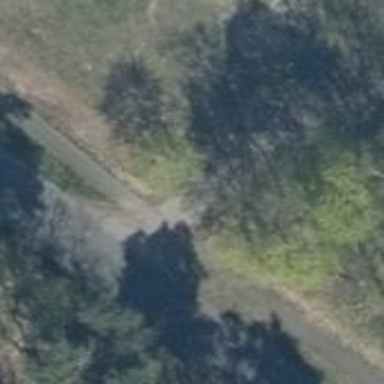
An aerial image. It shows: Unmarked crossing on the road.